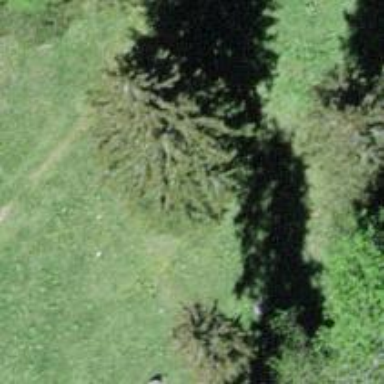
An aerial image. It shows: Needle-leaved tree in nature.